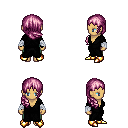
a pixel art fantasy rpg character, female body template, human, tanned skin, gray robe, teal pants, pink right-swept hairstyle, white cloth bandages, gold boots, four views (front, back, left, right), 2x2 character sprite sheet, small pixel art, hard edges, no anti-aliasing